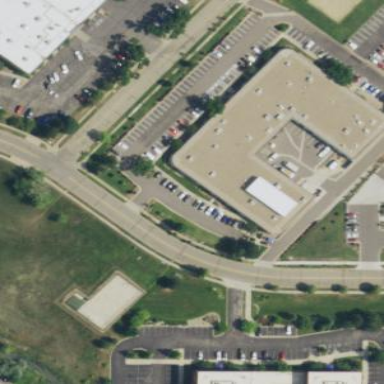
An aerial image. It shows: Office building.